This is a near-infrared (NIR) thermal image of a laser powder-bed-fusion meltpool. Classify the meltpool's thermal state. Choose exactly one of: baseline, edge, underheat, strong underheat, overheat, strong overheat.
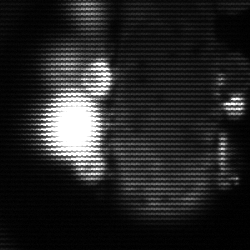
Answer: strong underheat